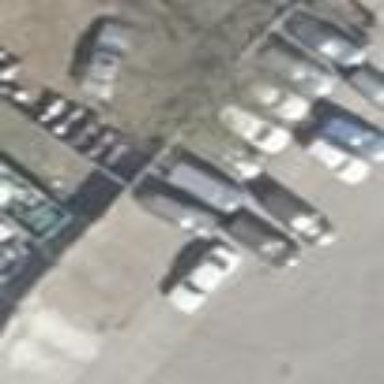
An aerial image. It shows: Parking area with surface.